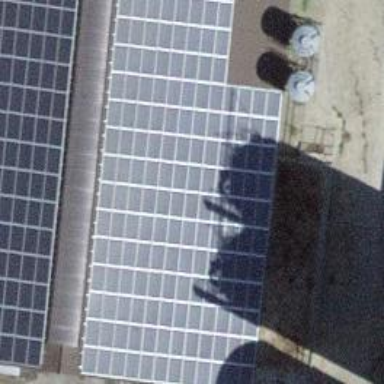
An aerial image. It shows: Solar power generator using photovoltaic panels.